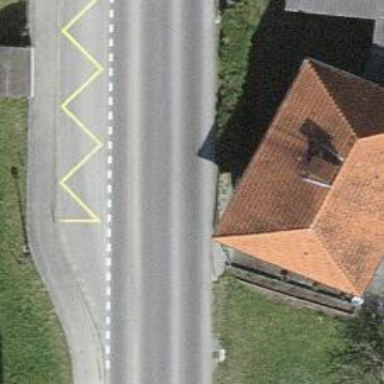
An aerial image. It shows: Public transport stop position.